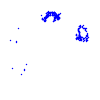
Particle: pion